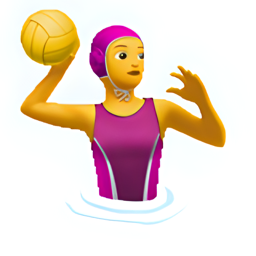
Name: woman playing water polo
Emoji: 🤽‍♀️
Group: People & Body
Sub-group: person-sport